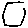
Label: hexagon